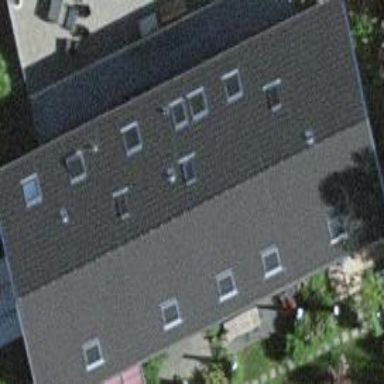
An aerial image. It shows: Terrace building.